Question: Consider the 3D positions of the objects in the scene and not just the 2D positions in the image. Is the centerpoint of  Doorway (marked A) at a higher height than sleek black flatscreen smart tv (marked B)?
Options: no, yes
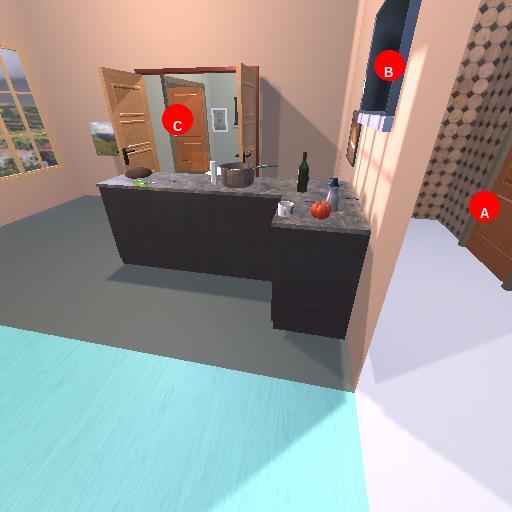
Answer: no